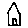
Label: house